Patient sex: M
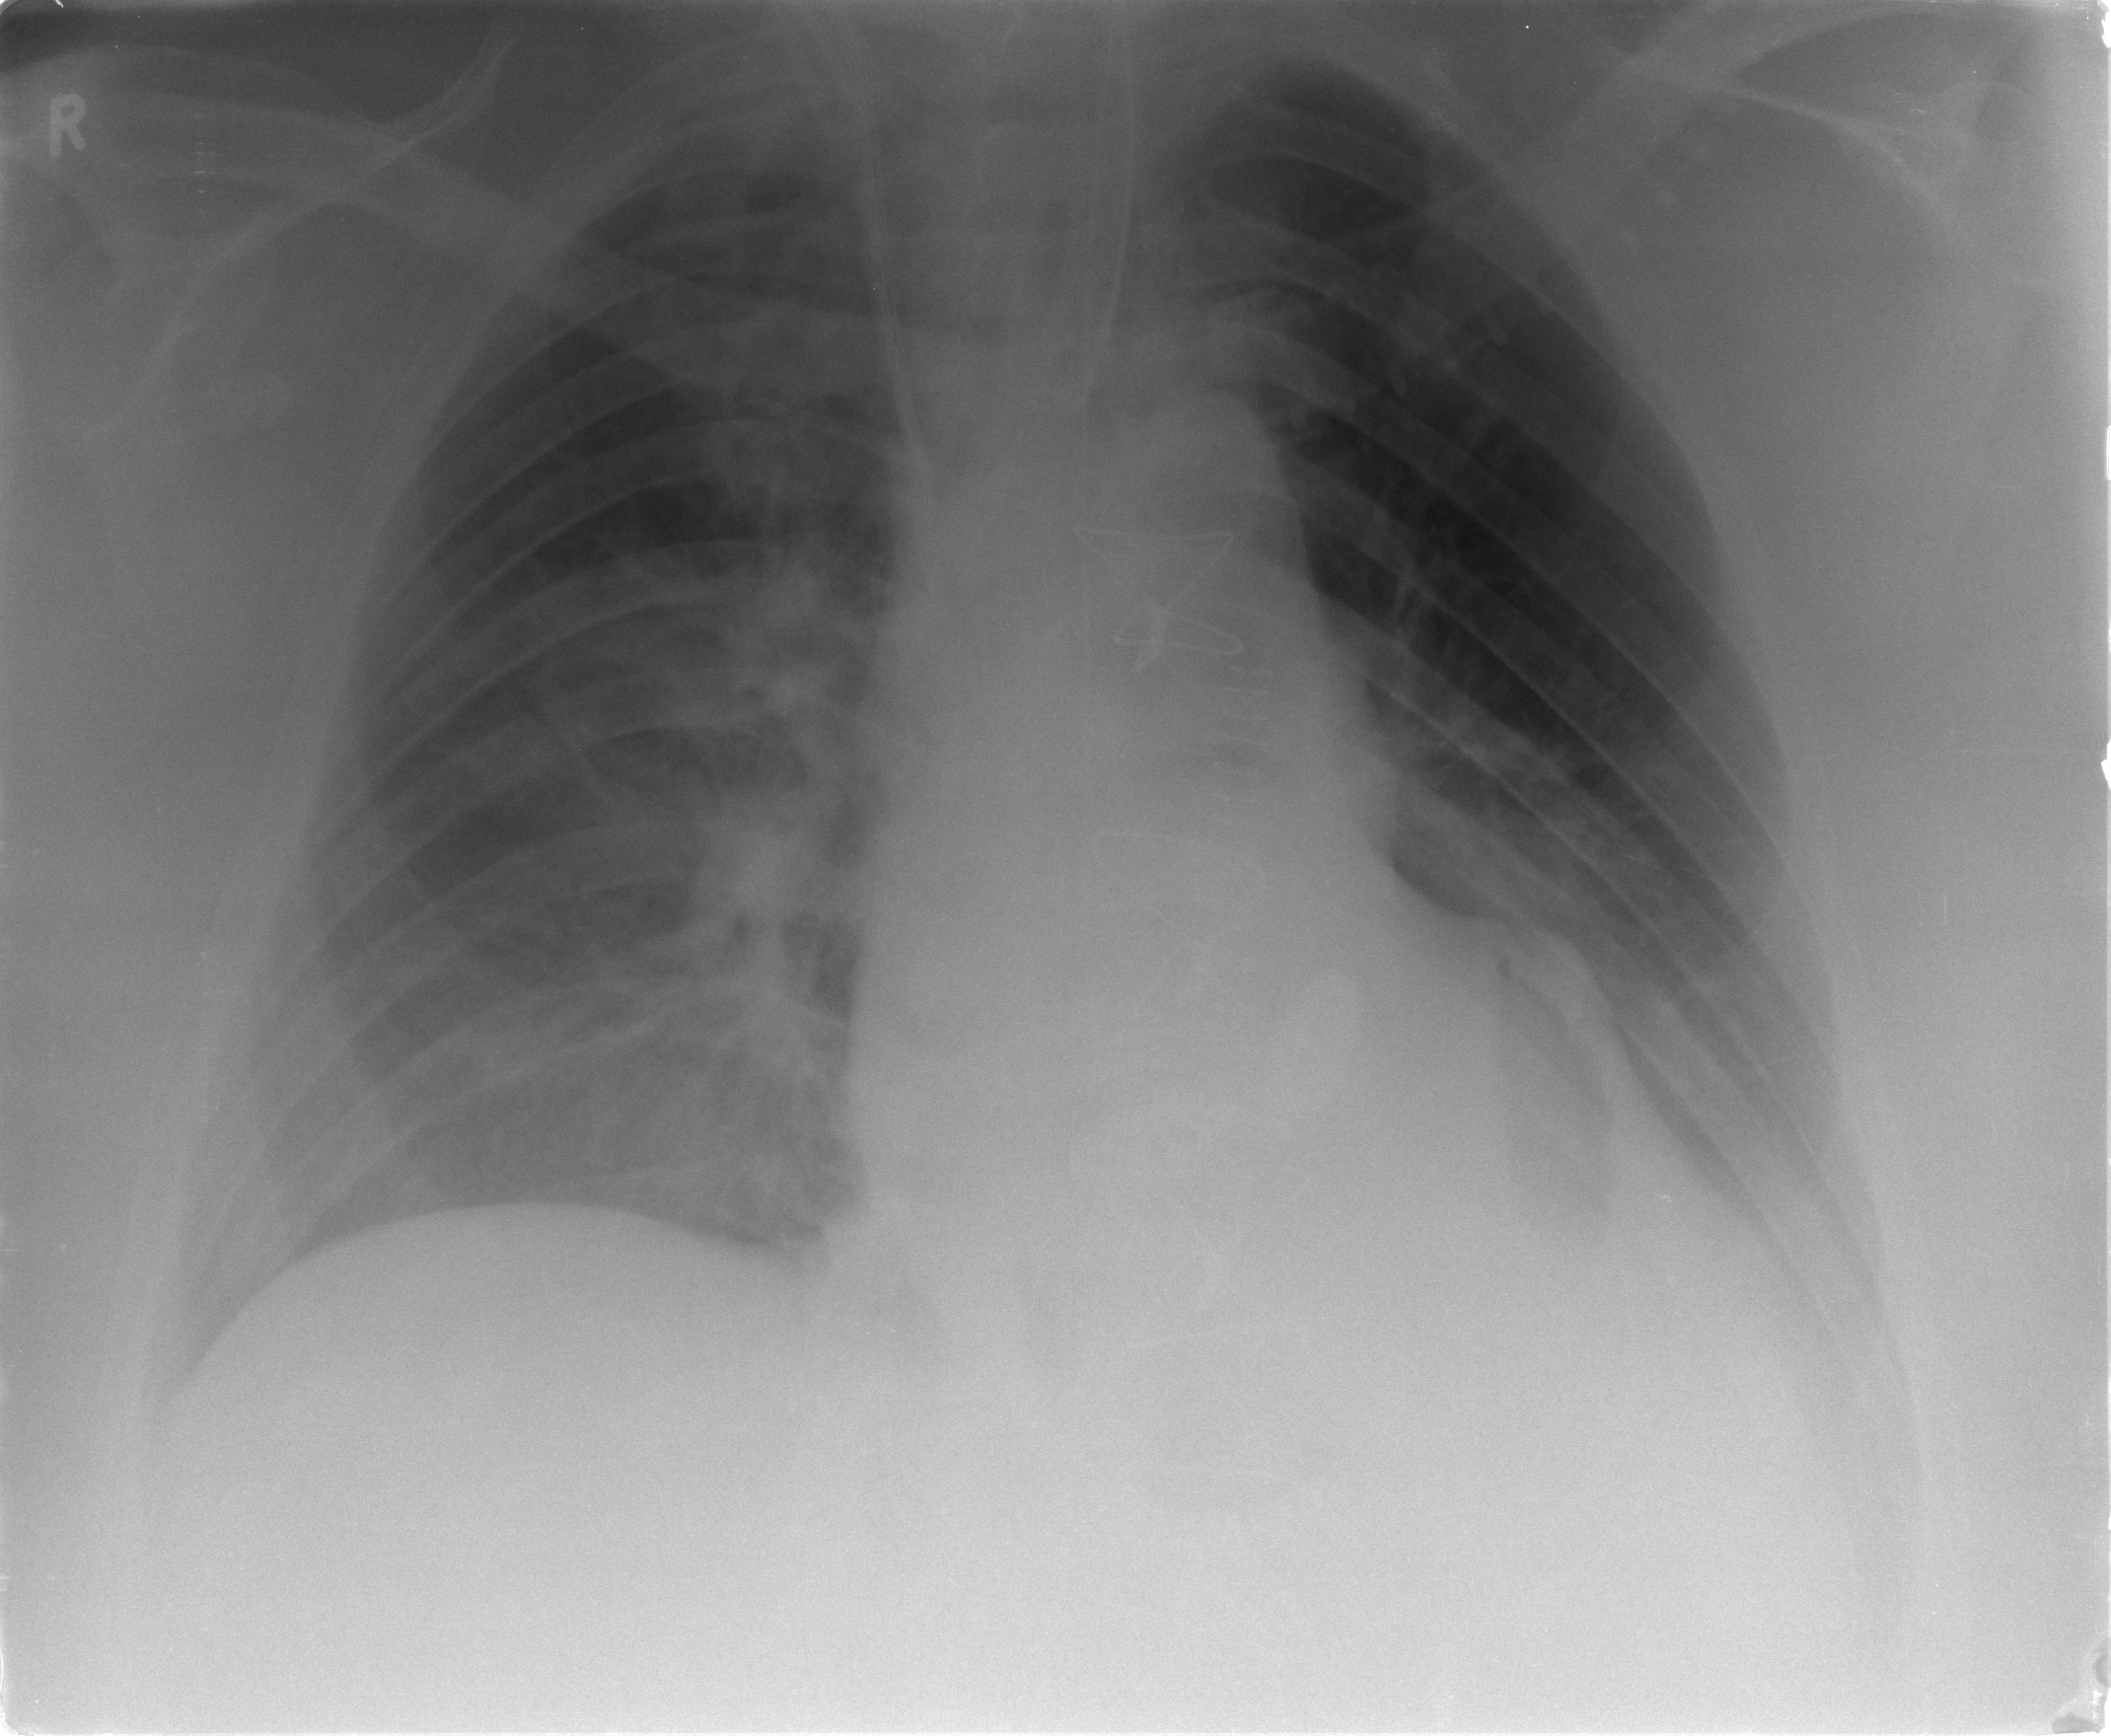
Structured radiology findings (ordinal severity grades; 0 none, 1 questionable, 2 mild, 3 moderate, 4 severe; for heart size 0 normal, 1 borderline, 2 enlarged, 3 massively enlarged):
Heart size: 0
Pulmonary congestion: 1
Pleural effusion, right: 0
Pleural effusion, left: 1
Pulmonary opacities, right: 0
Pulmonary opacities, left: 0
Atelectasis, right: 1
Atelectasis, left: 1